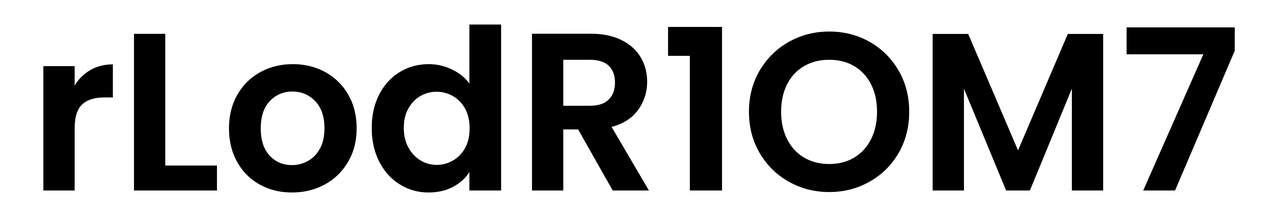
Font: Poppins-SemiBold